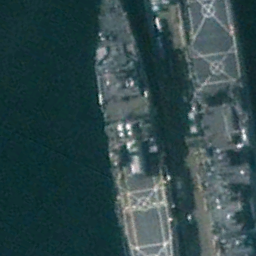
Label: combat